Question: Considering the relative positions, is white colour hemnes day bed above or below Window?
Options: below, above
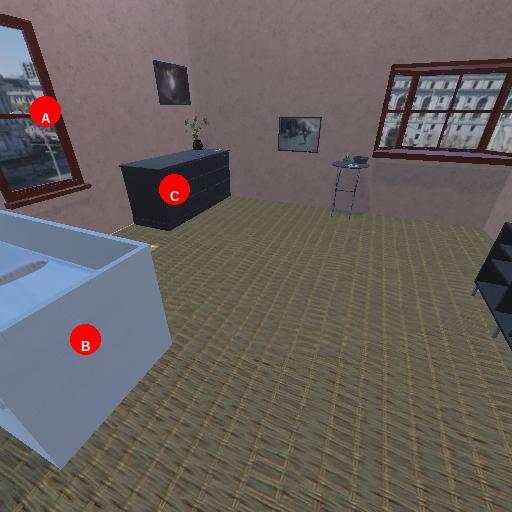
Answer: below